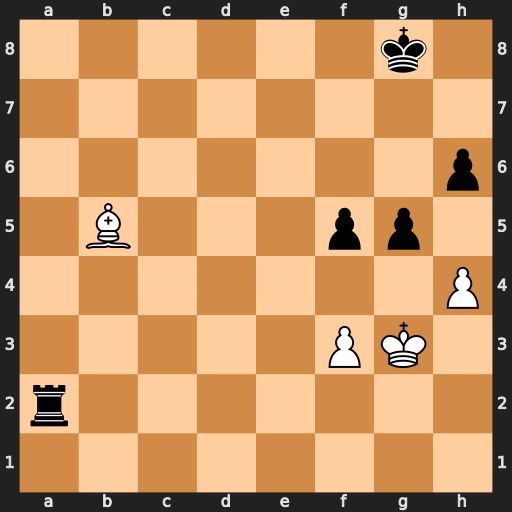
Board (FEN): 6k1/8/7p/1B3pp1/7P/5PK1/r7/8
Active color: w
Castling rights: -
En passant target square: -
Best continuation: Bc4+ Kg7 Bxa2